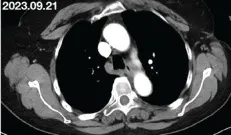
Changes in target lesion during treatment. (J-L) CT scan after 15 months of treatment. The red arrows mark the target lesions.
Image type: radiology (ct)